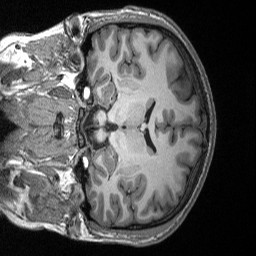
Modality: T1w
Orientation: coronal
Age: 21
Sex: male